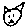
Label: cat